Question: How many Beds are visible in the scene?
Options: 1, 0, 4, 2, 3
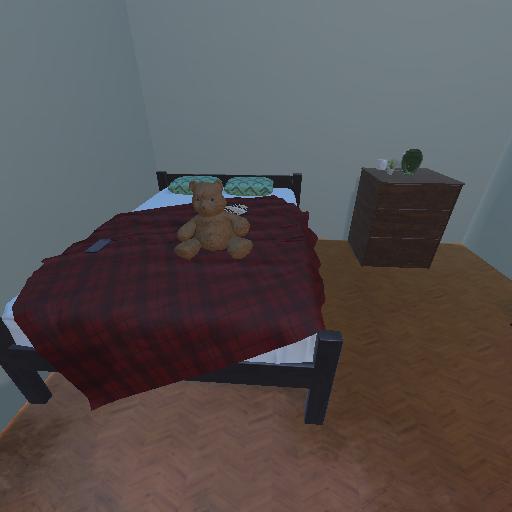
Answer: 1